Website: lowes
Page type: payment
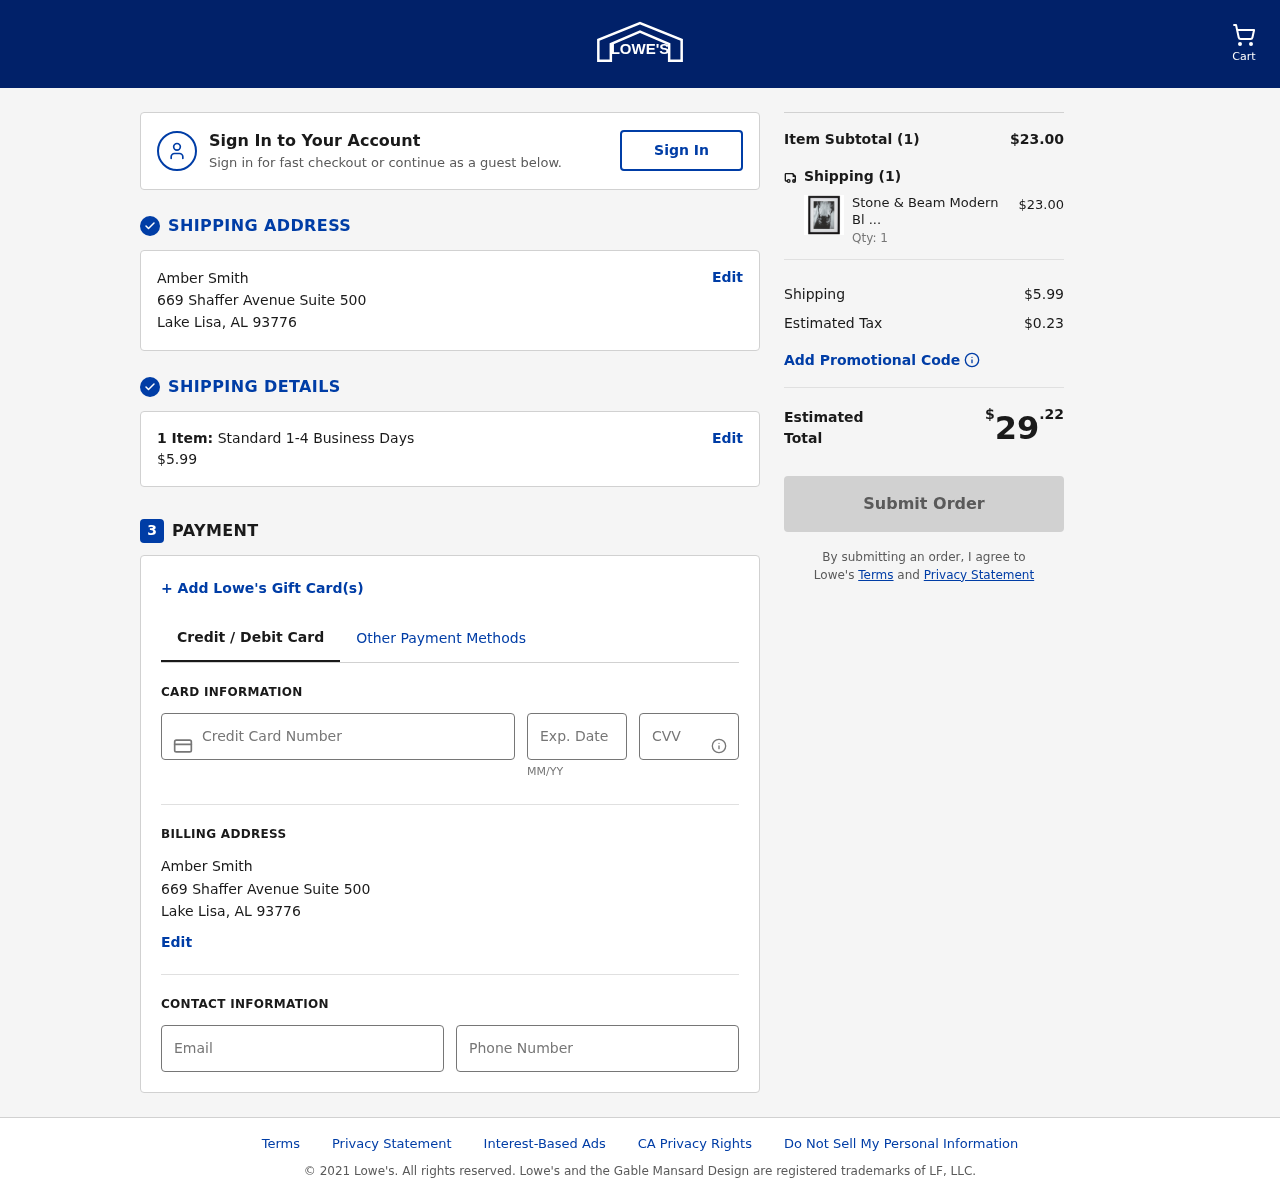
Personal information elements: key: PII_CARD_CVV
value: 190
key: PII_CARD_EXPIRY
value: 01/29
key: PII_CARD_NUMBER
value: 4583 4394 1340 8136
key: PII_CITY
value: Lake Lisa
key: PII_EMAIL
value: amber_smith@gmail.com
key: PII_FULLNAME
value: Amber Smith
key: PII_PHONE
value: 6023592427
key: PII_POSTCODE
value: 93776
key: PII_STATE_ABBR
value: AL
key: PII_STREET
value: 669 Shaffer Avenue Suite 500
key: PII_FULLNAME2
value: Amber Smith
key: PII_CITY2
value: Lake Lisa
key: PII_STATE_ABBR2
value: AL
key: PII_POSTCODE_FULL
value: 93776
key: PII_POSTCODE_NUMERIC
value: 93776
Product elements: key: PRODUCT1_NAME
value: Stone & Beam Modern Black and White Horse's Nose Photo
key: PRODUCT1_PRICE
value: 23
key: PRODUCT1_QUANTITY
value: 1
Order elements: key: ORDER_NUM_ITEMS
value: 1
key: ORDER_SHIPPING_COST
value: $5.99
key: ORDER_NUM_ITEMS2
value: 1
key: ORDER_SUBTOTAL
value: $23.00
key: ORDER_NUM_ITEMS3
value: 1
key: ORDER_SHIPPING_COST2
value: $5.99
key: ORDER_TAX
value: $0.23
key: ORDER_TOTAL
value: $29.22